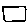
Label: square